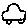
Label: car